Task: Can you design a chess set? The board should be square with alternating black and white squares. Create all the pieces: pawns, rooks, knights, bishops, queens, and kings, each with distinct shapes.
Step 3948:
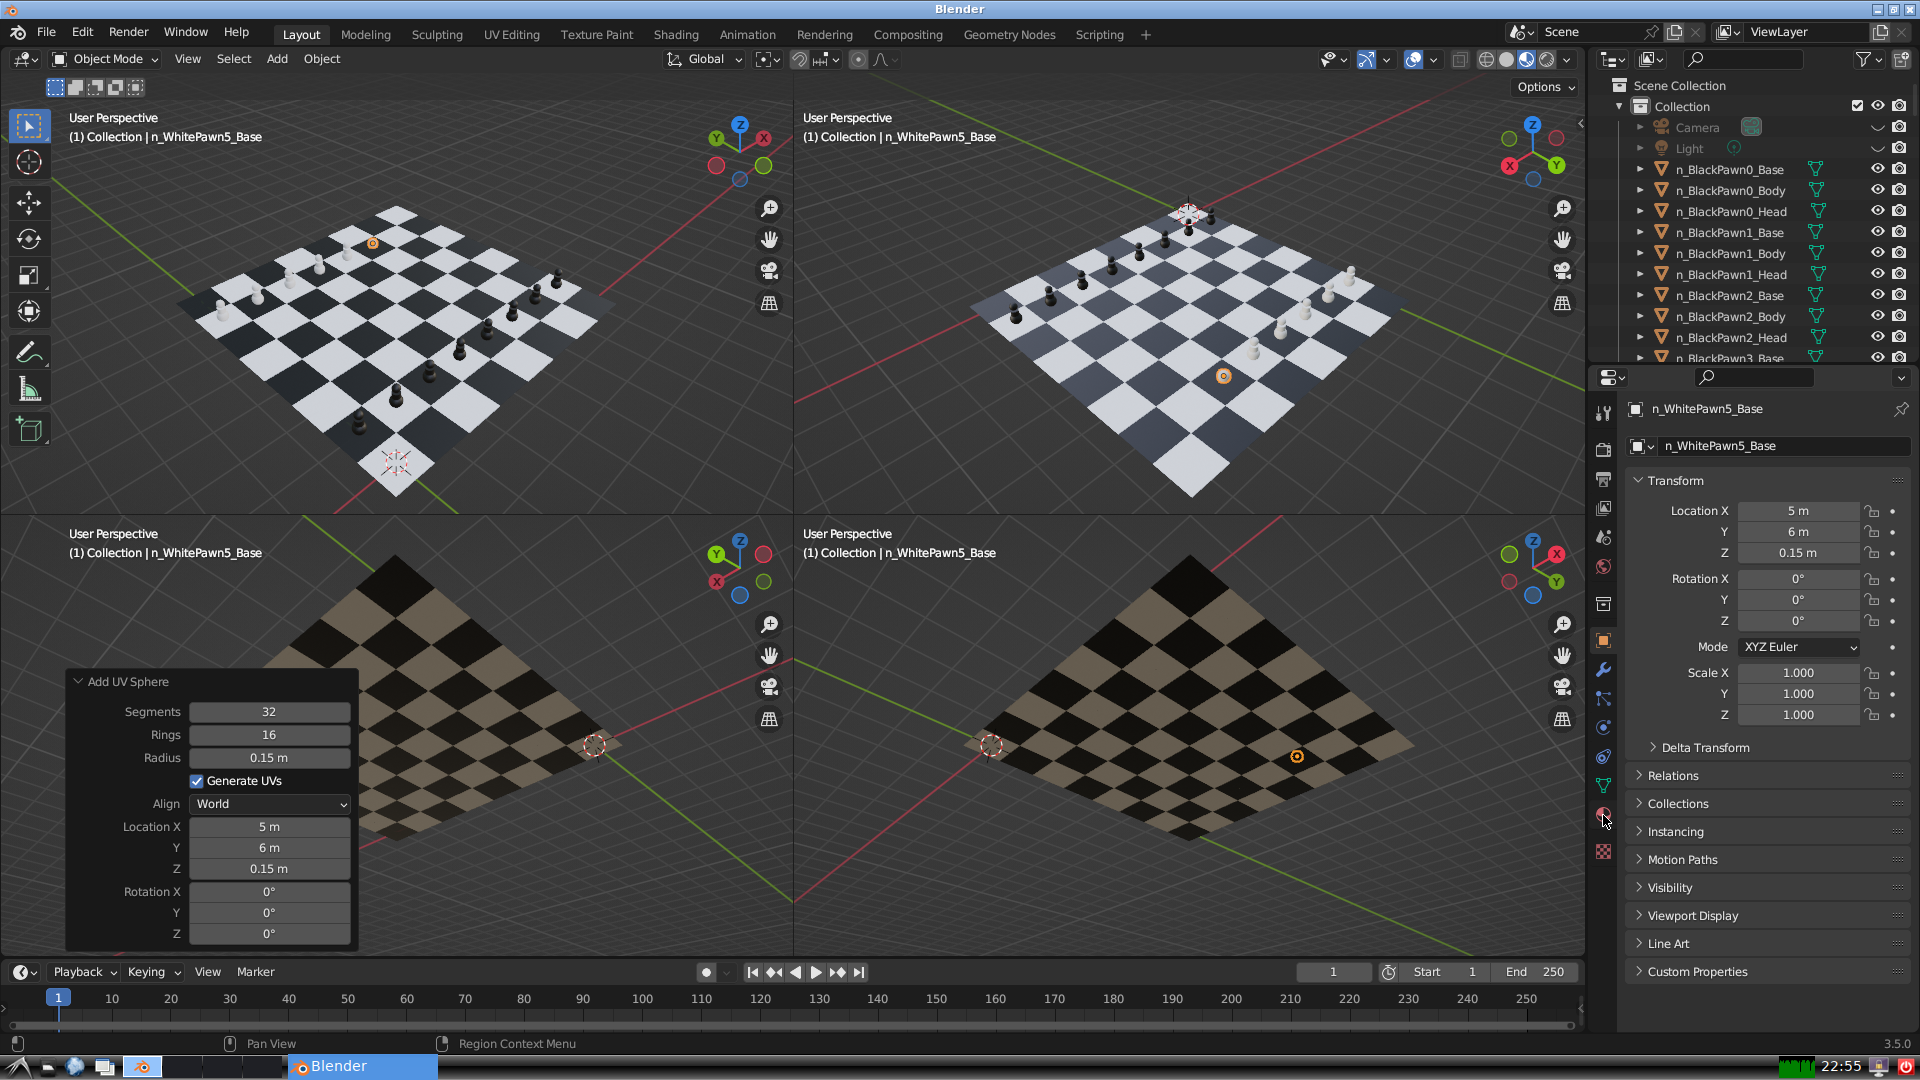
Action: click: no